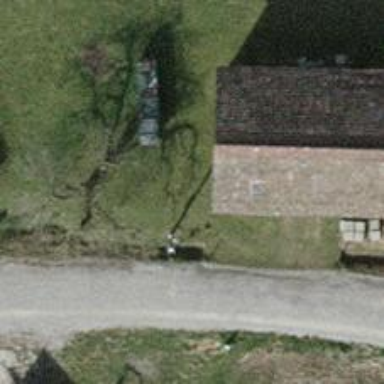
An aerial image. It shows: Shed building.